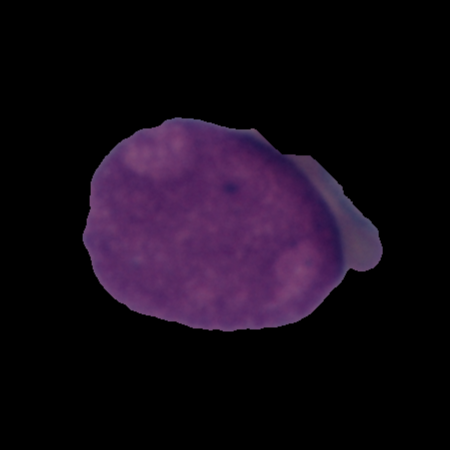
Label: cancer